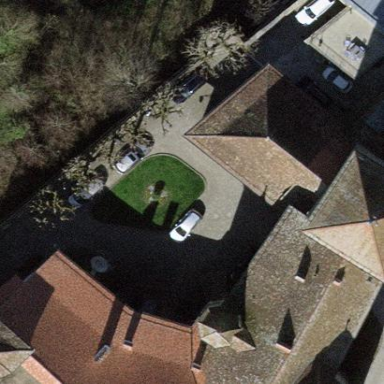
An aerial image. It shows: Historic castle building.